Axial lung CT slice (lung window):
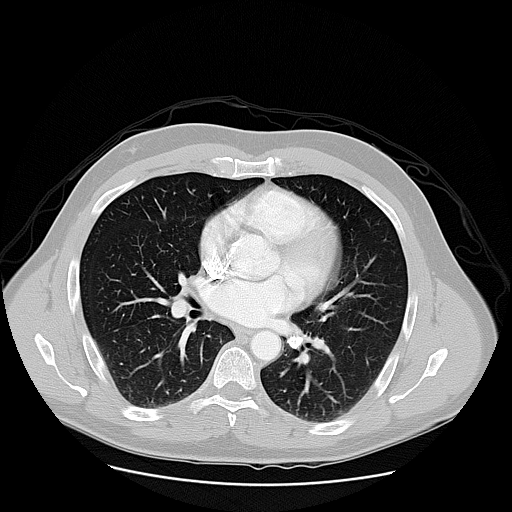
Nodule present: no